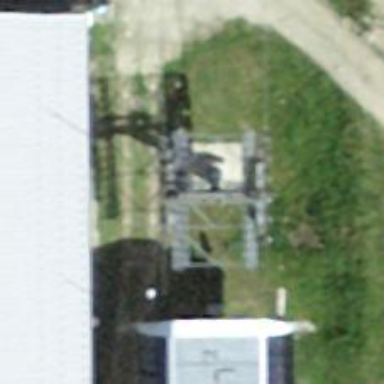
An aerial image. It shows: Pylon used for aerialway.